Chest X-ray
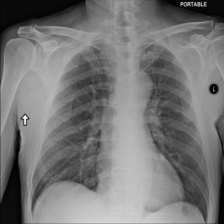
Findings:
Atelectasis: negative
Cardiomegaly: negative
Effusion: negative
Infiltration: positive
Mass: negative
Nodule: negative
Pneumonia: negative
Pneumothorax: negative
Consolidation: negative
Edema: negative
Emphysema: negative
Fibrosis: negative
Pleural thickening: negative
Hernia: negative